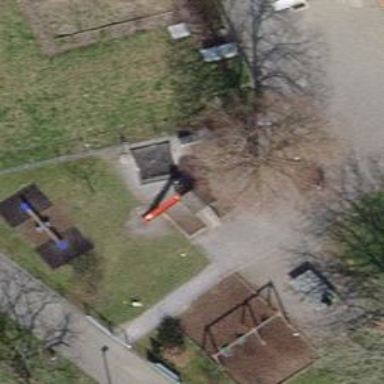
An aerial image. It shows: Sandpit playground.